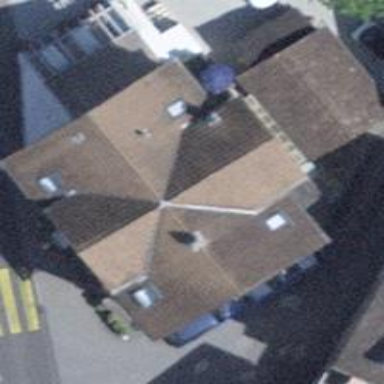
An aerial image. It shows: Restaurant.